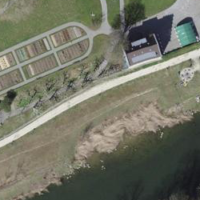
EUNIS habitat code: 53
Species observed at this site:
Corylus avellana
Hippocrepis comosa
Cymbalaria muralis
Aglais urticae
Salvia pratensis